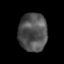
Tissue: lung
Cell type: Others
Senescence score: 0.1756
Nuclear area (px): 1065
Mean DAPI intensity: 81.487